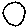
Label: circle